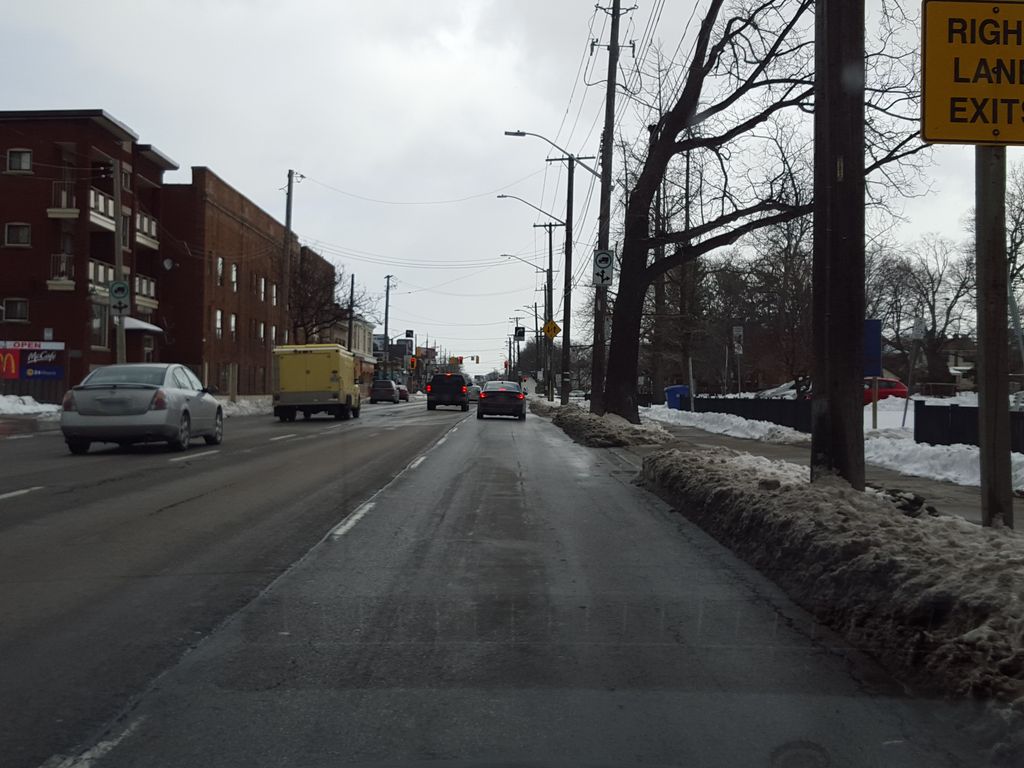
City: hamilton